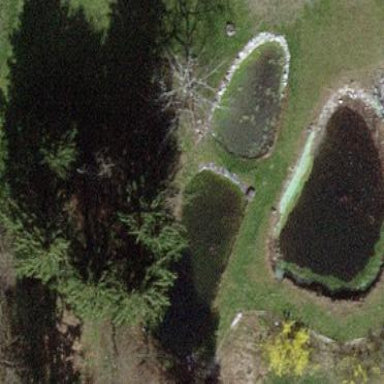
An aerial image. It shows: Pond surrounded by natural water.